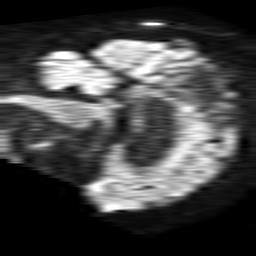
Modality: TRACE
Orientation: sagittal
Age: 55
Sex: male
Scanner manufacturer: philips
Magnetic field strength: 1.5 T
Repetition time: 4.6 s
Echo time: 0.08517 s